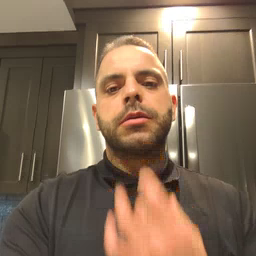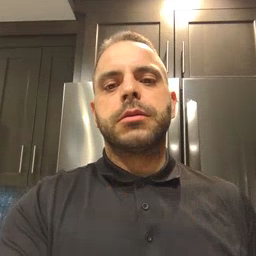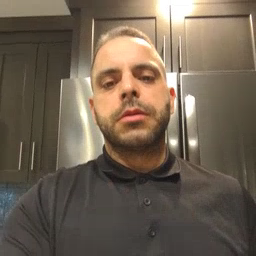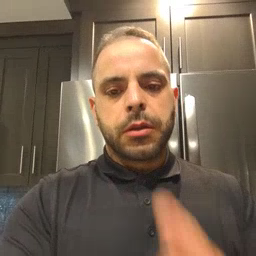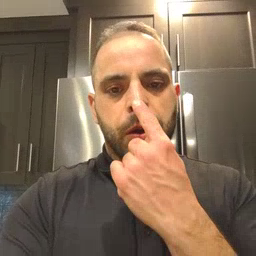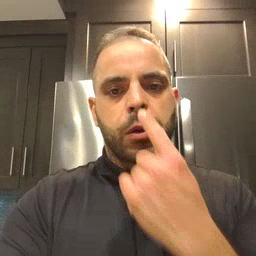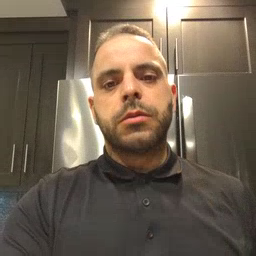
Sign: nose